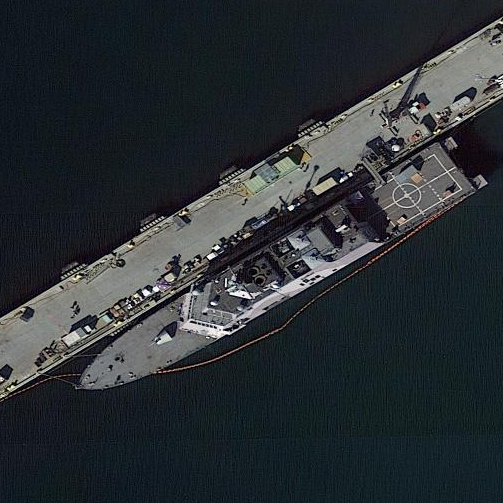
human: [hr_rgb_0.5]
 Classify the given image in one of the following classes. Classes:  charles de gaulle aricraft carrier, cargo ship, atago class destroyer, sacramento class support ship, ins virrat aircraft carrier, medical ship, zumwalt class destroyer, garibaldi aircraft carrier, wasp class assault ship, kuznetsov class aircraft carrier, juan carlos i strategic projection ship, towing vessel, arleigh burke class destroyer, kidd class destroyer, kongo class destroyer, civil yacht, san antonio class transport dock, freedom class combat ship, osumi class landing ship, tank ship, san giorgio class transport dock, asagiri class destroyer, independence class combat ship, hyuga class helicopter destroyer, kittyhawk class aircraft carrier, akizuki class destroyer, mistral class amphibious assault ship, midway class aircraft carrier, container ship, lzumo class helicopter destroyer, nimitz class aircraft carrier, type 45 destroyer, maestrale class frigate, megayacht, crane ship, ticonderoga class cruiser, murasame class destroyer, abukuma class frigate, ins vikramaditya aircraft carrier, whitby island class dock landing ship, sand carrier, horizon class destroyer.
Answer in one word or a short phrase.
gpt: Freedom class combat ship